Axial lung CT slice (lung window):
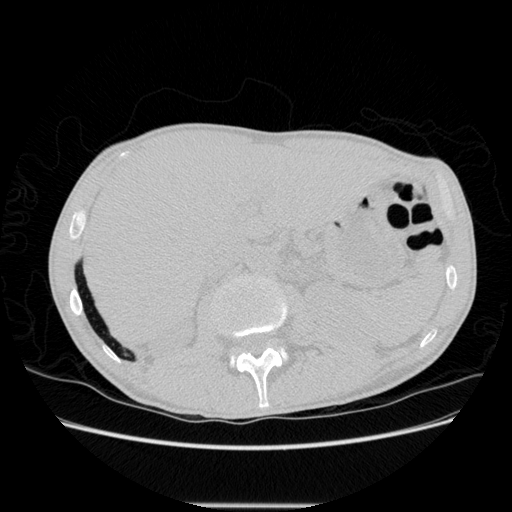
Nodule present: no